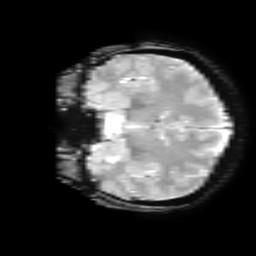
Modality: T2starw
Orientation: coronal
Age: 22
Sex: female
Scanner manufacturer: ge
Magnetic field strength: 3 T
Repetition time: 0.65 s
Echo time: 0.02 s